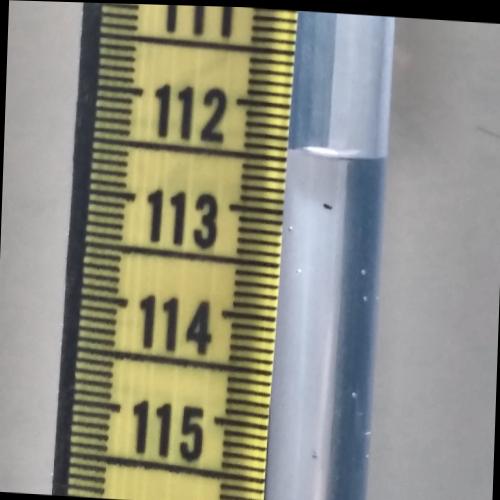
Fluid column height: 112.4 cm